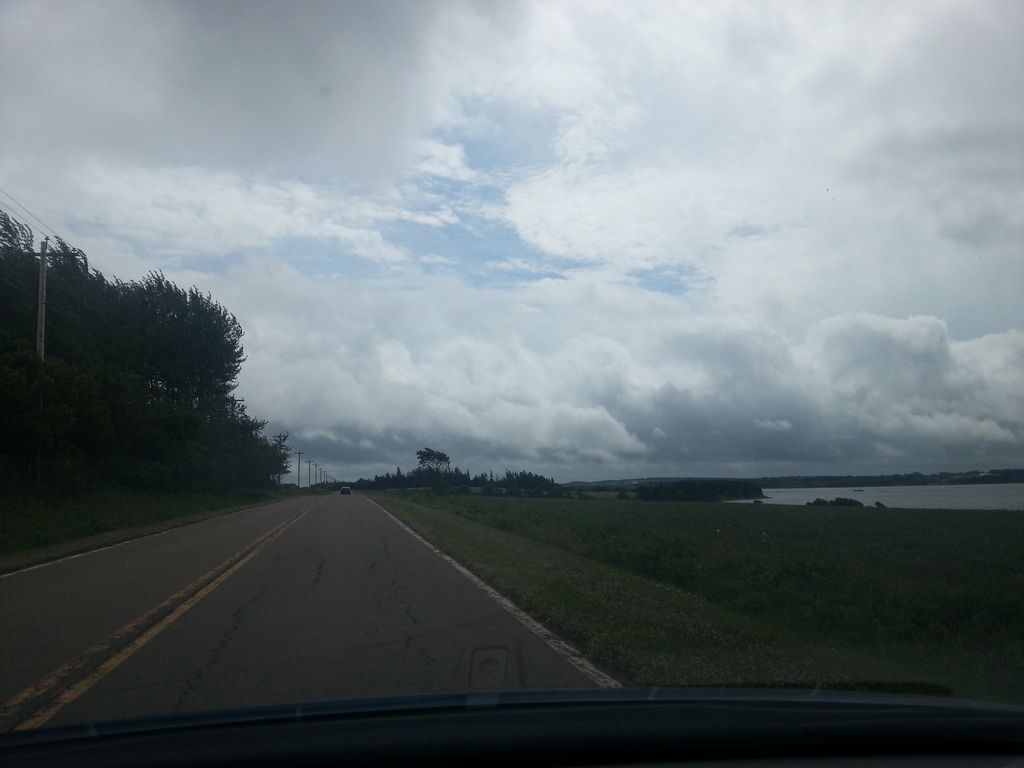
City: charlottetown